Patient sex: M
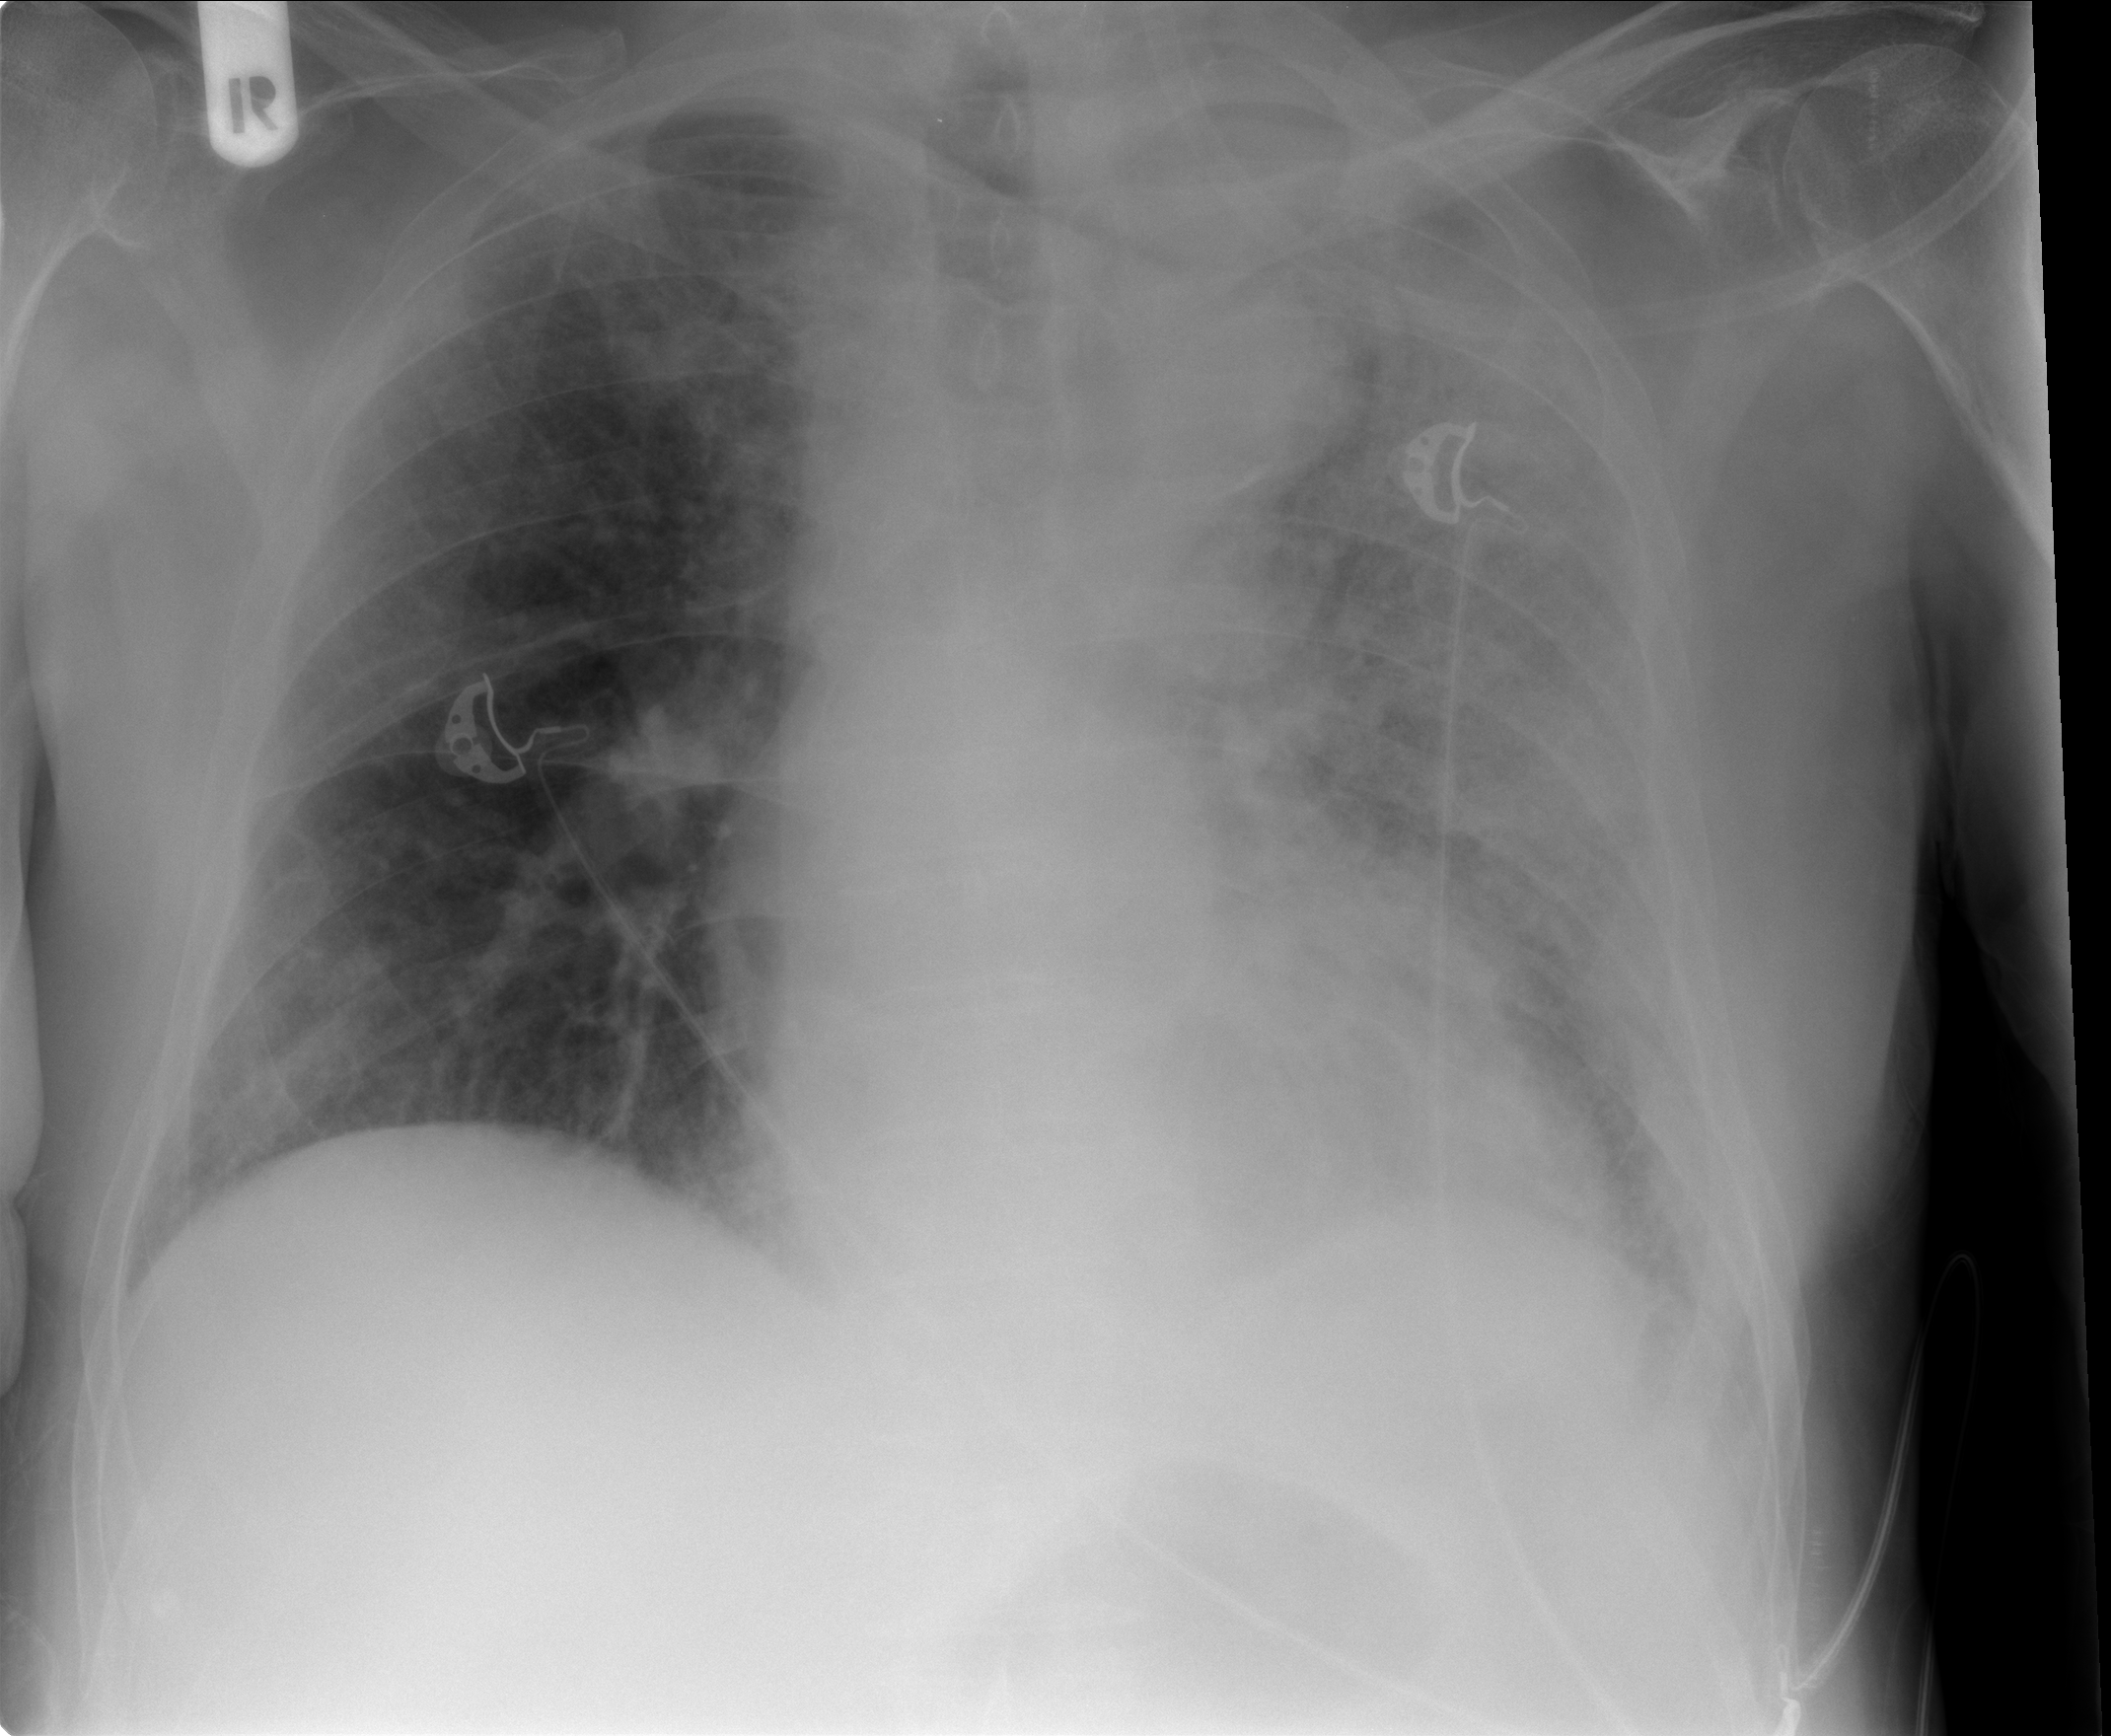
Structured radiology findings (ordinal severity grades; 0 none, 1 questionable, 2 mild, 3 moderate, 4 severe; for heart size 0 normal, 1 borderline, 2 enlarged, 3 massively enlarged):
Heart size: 2
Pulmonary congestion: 2
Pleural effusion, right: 0
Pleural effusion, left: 0
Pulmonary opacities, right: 0
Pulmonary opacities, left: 4
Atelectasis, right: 0
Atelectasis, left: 3